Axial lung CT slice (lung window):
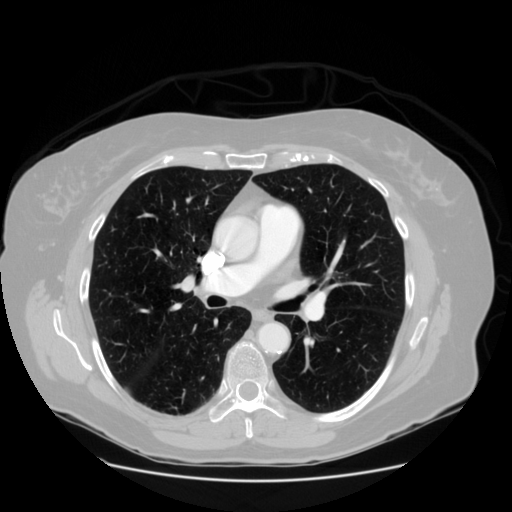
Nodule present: no